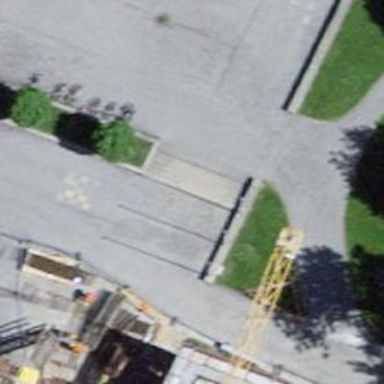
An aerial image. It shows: Set of concrete steps.